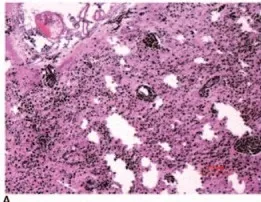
Histopathological and immunohistochemical (IHC) examinations of the postsurgical specimen. (A) Hematein-Eosin staining.
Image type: pathology (immunostaining)